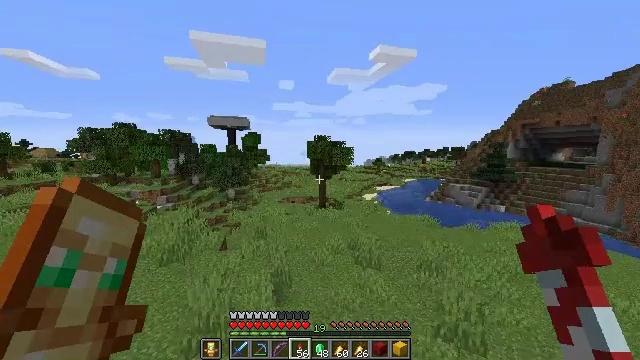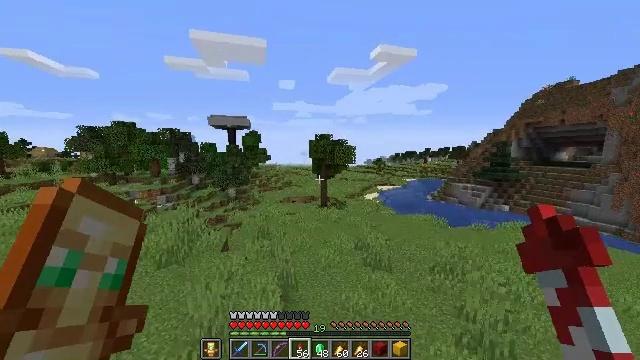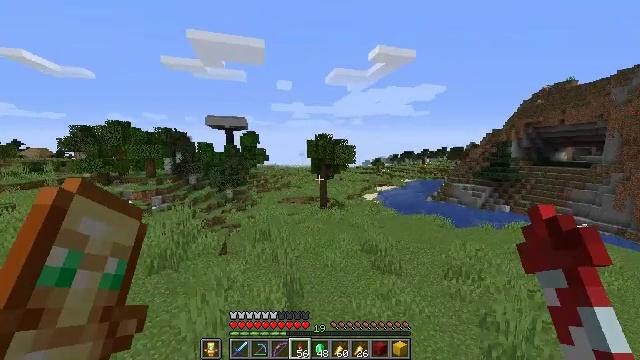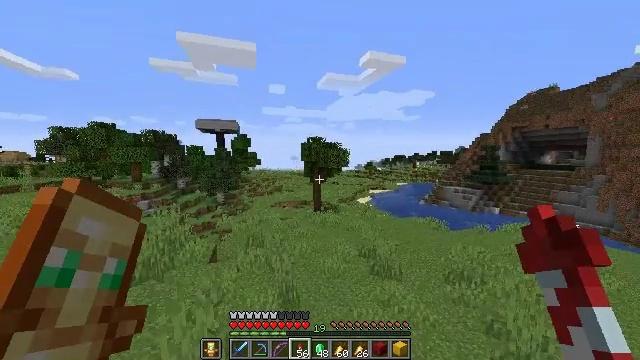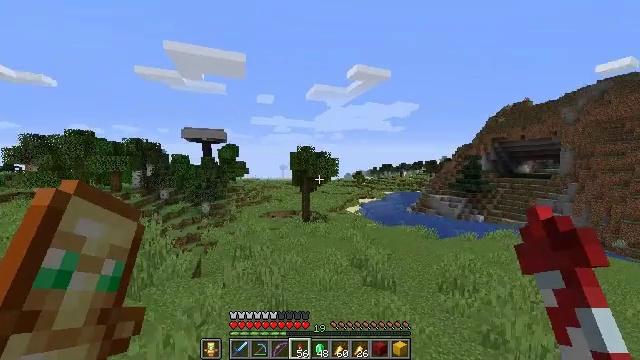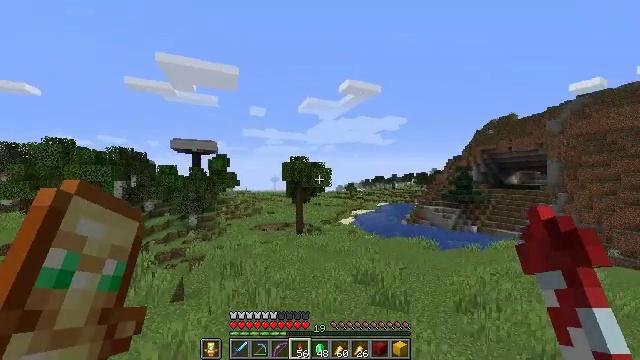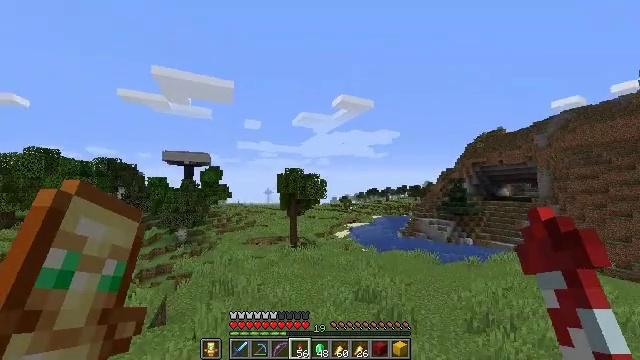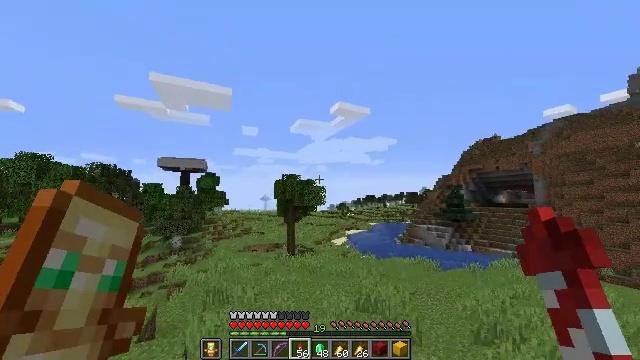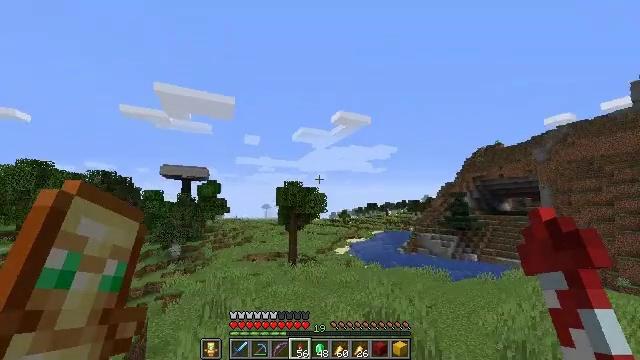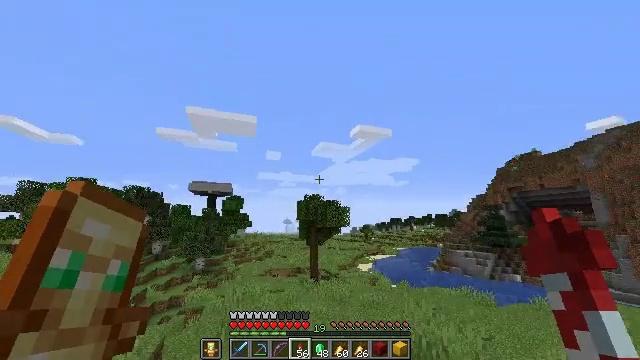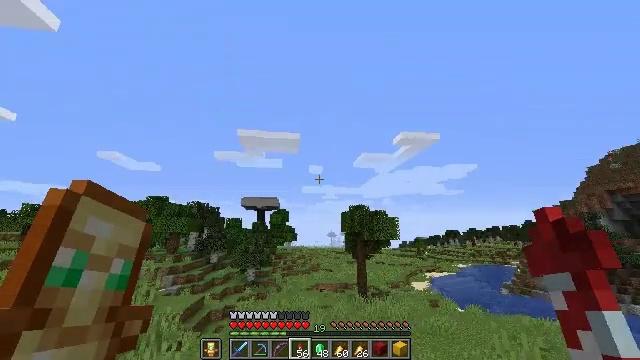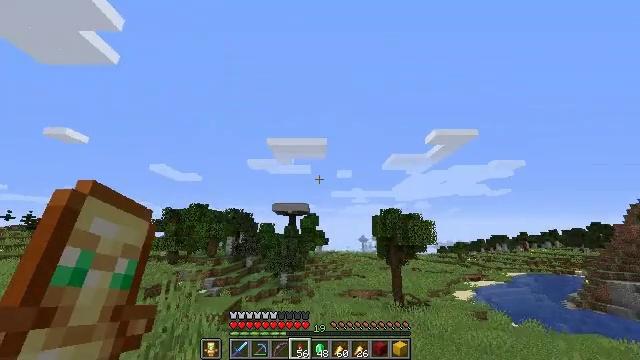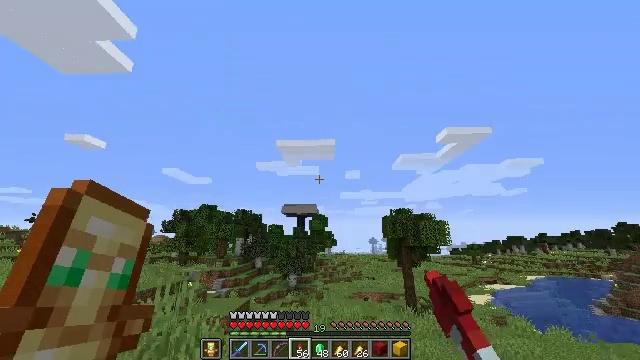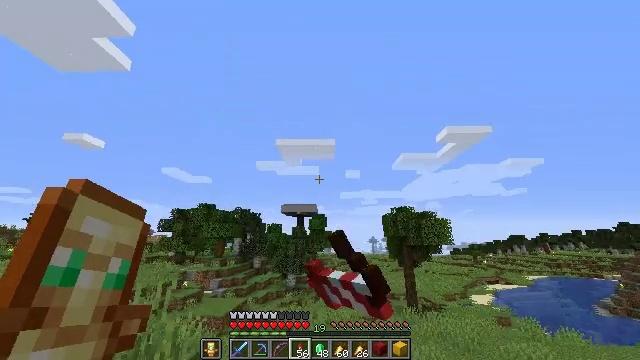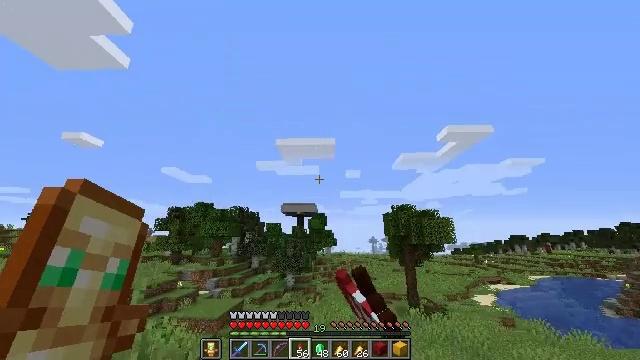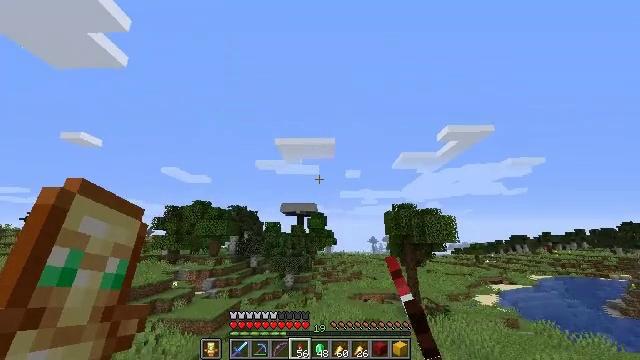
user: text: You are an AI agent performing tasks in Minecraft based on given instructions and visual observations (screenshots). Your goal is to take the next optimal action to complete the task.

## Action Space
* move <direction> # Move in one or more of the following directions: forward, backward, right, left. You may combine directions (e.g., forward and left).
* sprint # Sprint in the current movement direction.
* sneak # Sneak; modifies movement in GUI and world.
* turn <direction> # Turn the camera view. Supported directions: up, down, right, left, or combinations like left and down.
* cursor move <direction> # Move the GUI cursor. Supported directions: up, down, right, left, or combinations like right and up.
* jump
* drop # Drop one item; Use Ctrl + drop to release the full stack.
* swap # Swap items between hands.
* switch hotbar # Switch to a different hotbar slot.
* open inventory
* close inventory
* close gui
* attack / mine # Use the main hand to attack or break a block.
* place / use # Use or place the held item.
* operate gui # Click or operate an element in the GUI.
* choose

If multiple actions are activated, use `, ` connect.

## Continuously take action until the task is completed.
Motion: motion action
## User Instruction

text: Mine spruce planks to gather materials.
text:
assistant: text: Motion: move forward, sprint, jump
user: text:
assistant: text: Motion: move forward, sprint, jump
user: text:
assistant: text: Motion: move forward, sprint, turn right and up, jump
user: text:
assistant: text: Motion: move forward, sprint, turn right and up, jump
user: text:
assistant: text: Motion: move forward, sprint, turn right and up, jump
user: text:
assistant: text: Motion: move forward, sprint, turn right and up, jump
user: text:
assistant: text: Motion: move forward, sprint, turn up, jump
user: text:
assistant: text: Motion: move forward, sprint, turn up, jump
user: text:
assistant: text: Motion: move forward, sprint, turn left and up, jump
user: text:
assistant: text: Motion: move forward, sprint, turn left and up, jump
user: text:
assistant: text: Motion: move forward, sprint, turn left and up, use / place, jump
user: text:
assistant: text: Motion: move forward, sprint, turn left, use / place, jump
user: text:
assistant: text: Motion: move forward, sprint, use / place, jump
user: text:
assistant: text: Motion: move forward, sprint, jump
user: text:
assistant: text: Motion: move forward, sprint, jump
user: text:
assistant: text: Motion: move forward, sprint, jump
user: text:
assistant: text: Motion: move forward, sprint, jump
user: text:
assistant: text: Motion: move forward, sprint, jump
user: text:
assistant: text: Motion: move forward, sprint, jump
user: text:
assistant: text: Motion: move forward, sprint, jump
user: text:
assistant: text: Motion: move forward, sprint, jump
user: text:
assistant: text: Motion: move forward, sprint, jump
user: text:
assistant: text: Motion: move forward, sprint, jump
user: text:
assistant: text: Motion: move forward, sprint, jump
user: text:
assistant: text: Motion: move forward, sprint, jump
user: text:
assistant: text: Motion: move forward, sprint, turn left, jump
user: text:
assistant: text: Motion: move forward, sprint, turn left, jump
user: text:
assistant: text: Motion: move forward, sprint, jump
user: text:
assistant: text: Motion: move forward, sprint, turn left, jump
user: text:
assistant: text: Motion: move forward, sprint, jump